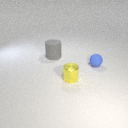
large gray rubber cylinder behind small yellow metal cylinder